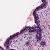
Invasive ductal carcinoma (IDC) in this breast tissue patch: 0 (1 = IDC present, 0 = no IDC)